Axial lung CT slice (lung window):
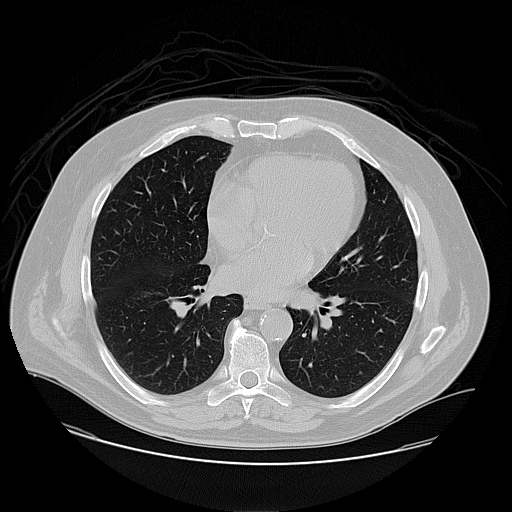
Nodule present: no